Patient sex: F
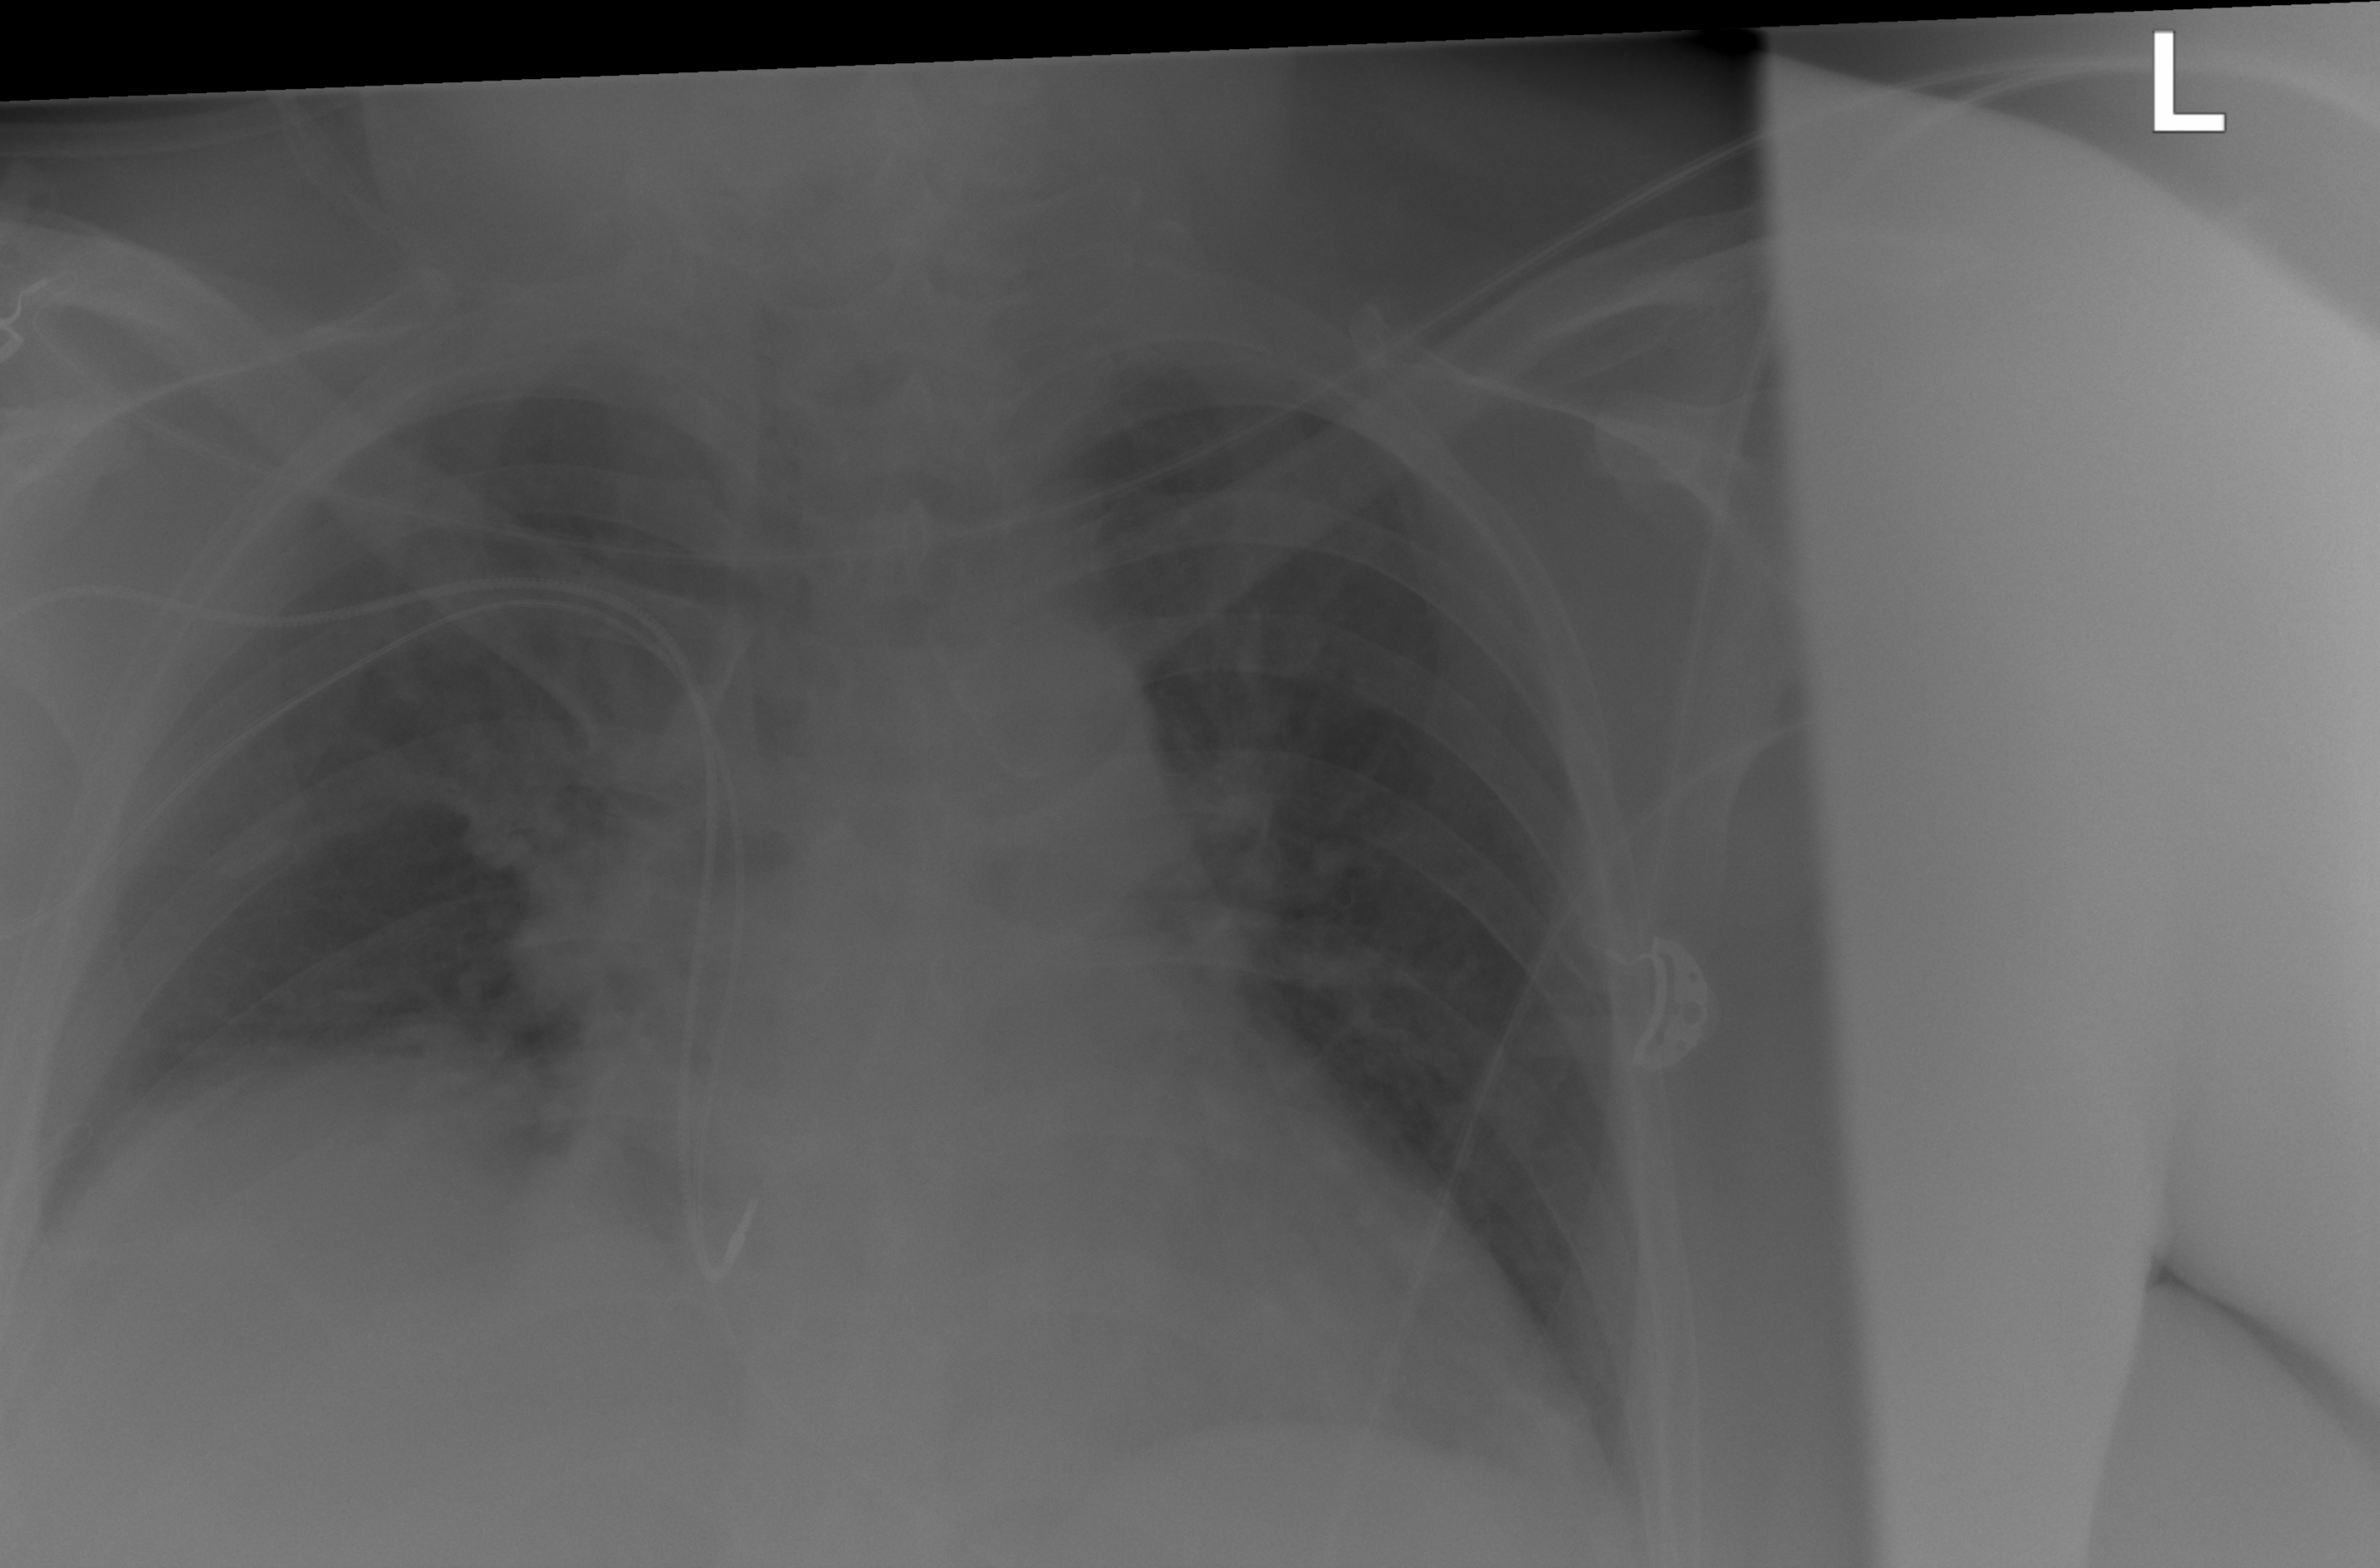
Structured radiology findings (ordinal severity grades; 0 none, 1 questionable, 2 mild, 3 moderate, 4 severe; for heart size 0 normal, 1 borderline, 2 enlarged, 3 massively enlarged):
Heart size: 2
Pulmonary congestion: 0
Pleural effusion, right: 0
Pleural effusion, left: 0
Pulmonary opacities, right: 0
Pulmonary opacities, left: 0
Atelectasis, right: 2
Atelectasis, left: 0